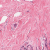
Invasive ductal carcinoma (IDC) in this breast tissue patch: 1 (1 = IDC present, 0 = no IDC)